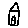
Label: house